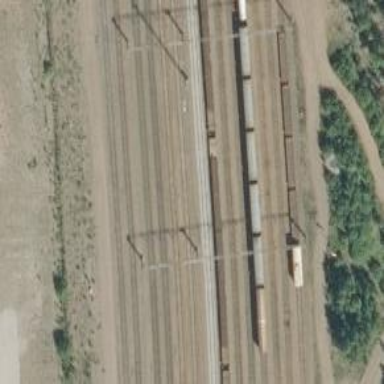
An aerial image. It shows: Rail yard with electrified contact lines for the railway.